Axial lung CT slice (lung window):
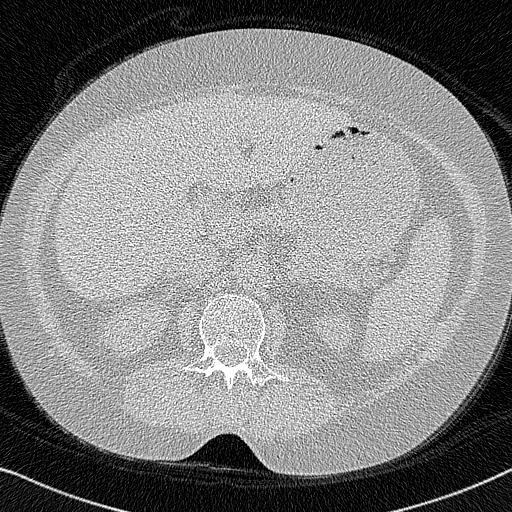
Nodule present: no